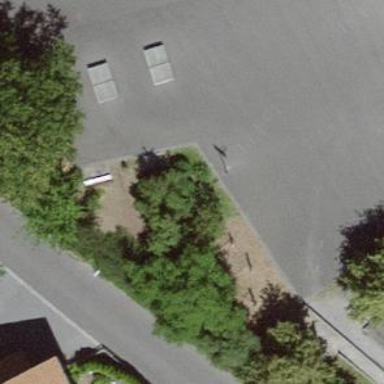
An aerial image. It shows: Red bench.